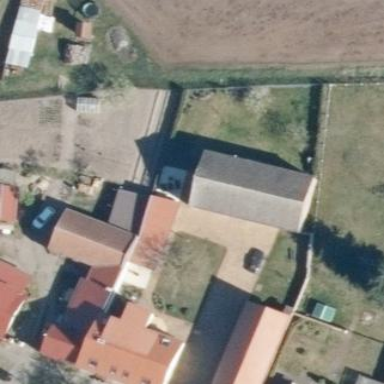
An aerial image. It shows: Farm auxiliary building with gabled roof.